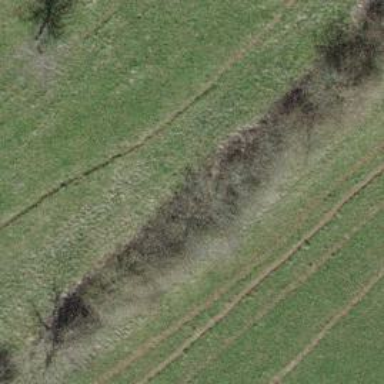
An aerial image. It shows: Hedge barrier.